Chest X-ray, PA view. Patient: 22 years old, sex M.
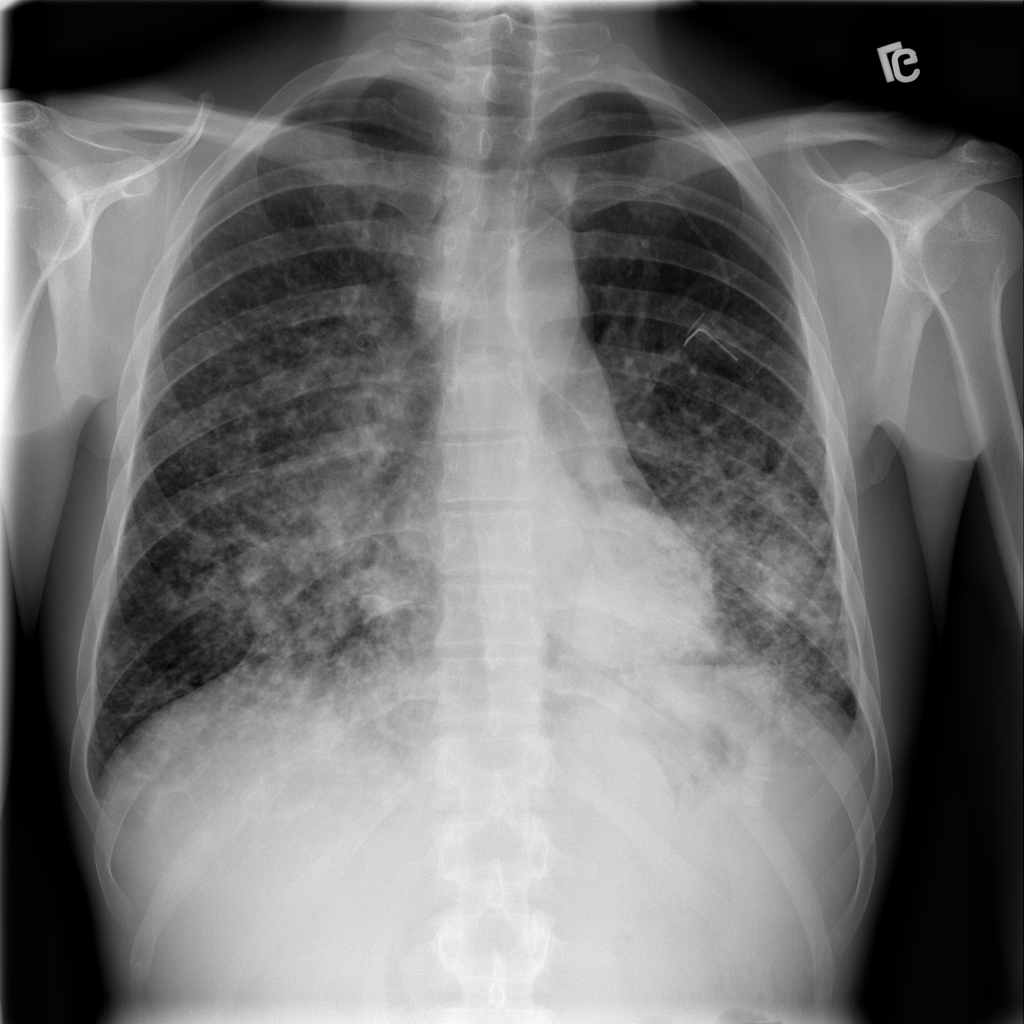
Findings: Consolidation, Nodule